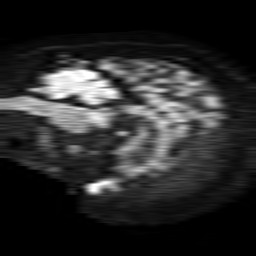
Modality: TRACE
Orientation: sagittal
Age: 82
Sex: female
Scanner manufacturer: philips
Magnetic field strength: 1.5 T
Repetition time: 4.6 s
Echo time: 0.08941 s